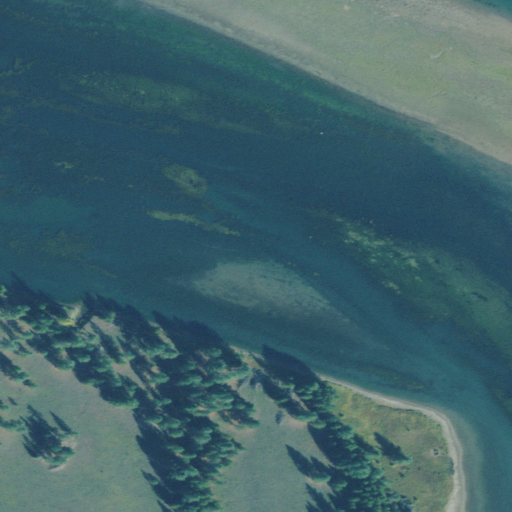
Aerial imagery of plain(s) in Montana named Finley Flats containing open water, shrub, evergreen forest, and herbaceous wetlands